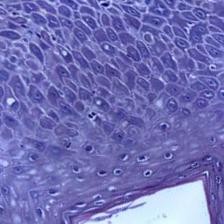
Diagnosis: Normal